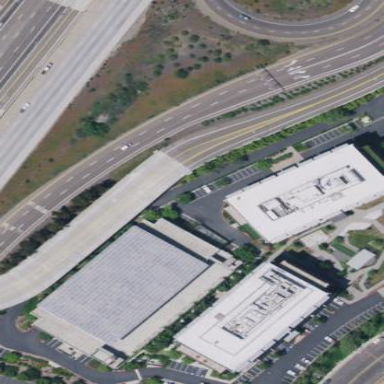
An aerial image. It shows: Office building.